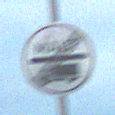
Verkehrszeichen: EndeMautpflicht
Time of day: SunriseSunset
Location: Outdoor (Beach)
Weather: PartlyCloudy
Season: NotSpecified
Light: Natural